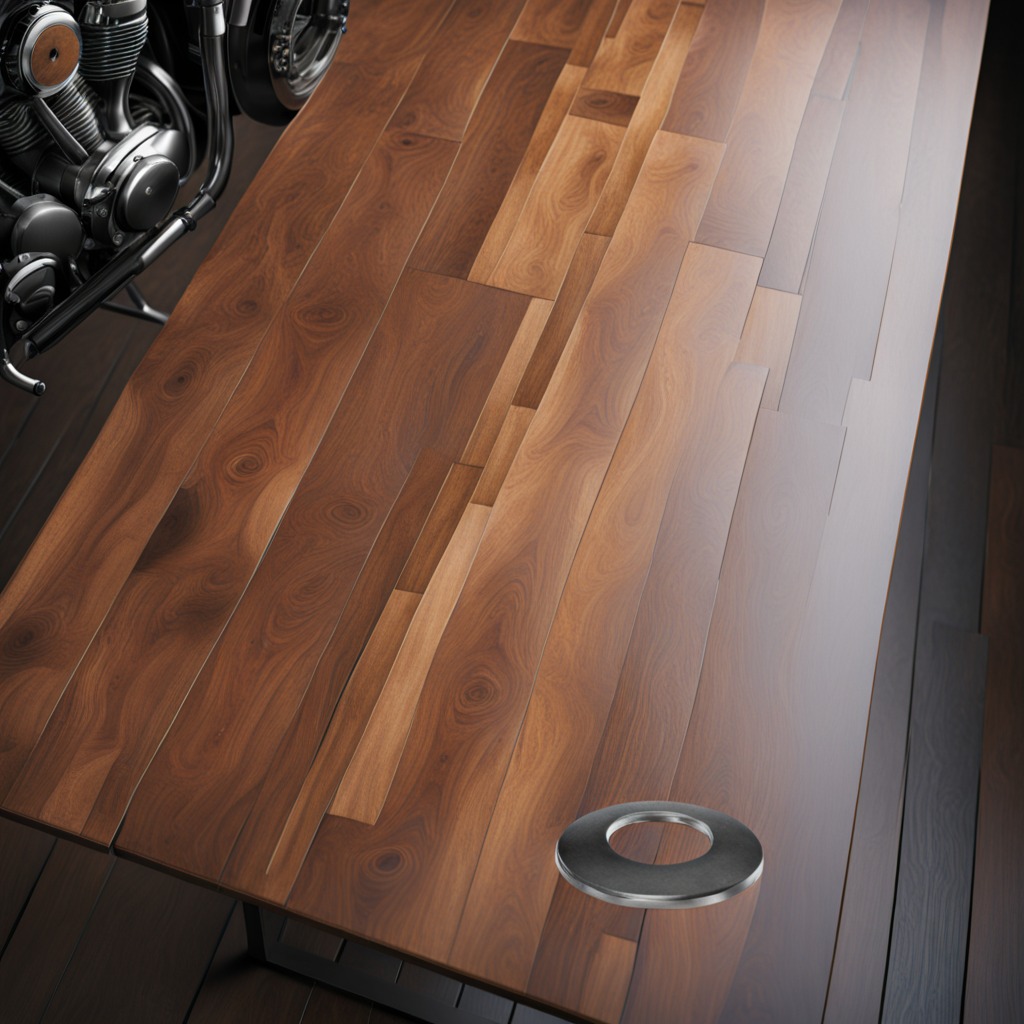
A flat metal washer lying on an oil-spilled wooden table in a vintage motorcycle garage